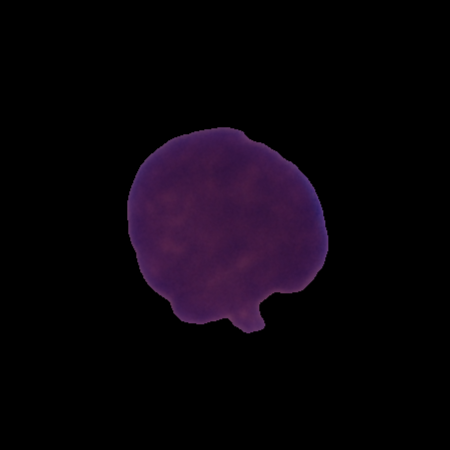
Label: cancer